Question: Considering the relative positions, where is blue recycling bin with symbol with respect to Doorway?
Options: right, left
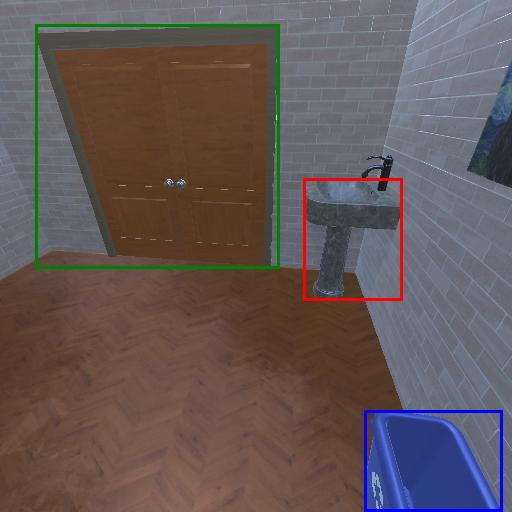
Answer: right